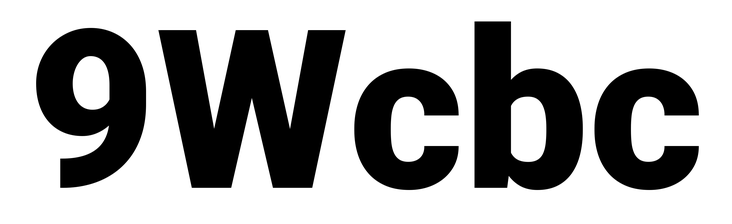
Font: Roboto_Black